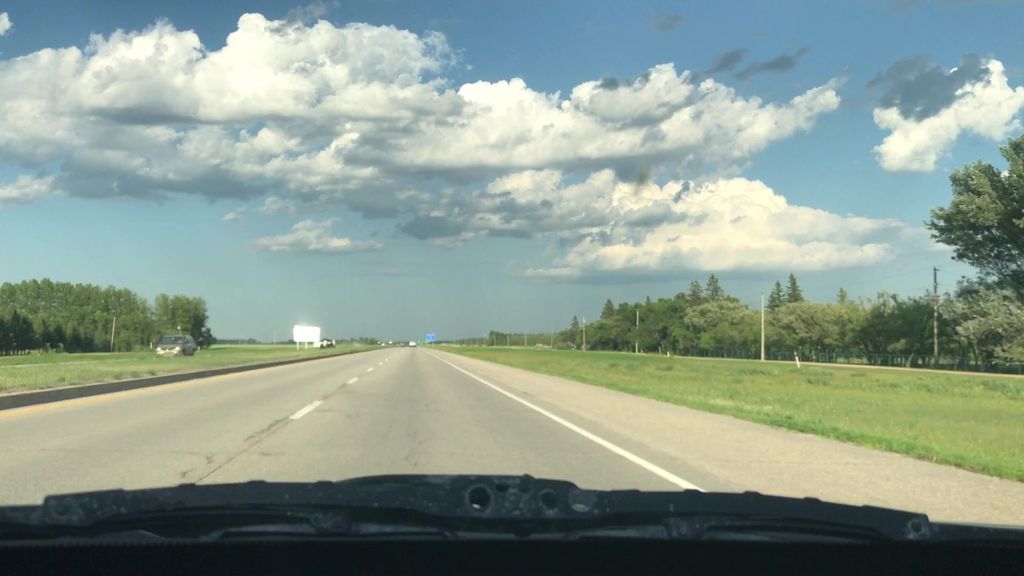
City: winnipeg